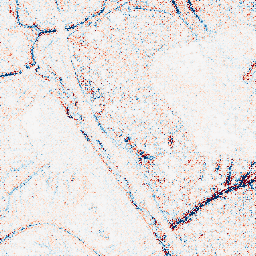
Category: edge_preserving
Decomposition family: median
Decomposition parameters: size: 7
Upsampling method: regularized
Upsampling parameters: scale: 2
lambda_reg: 0.1
Upsampling scale: 2